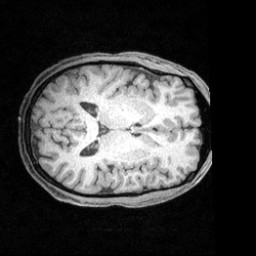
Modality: T1w
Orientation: axial
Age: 24
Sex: male
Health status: healthy